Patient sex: F
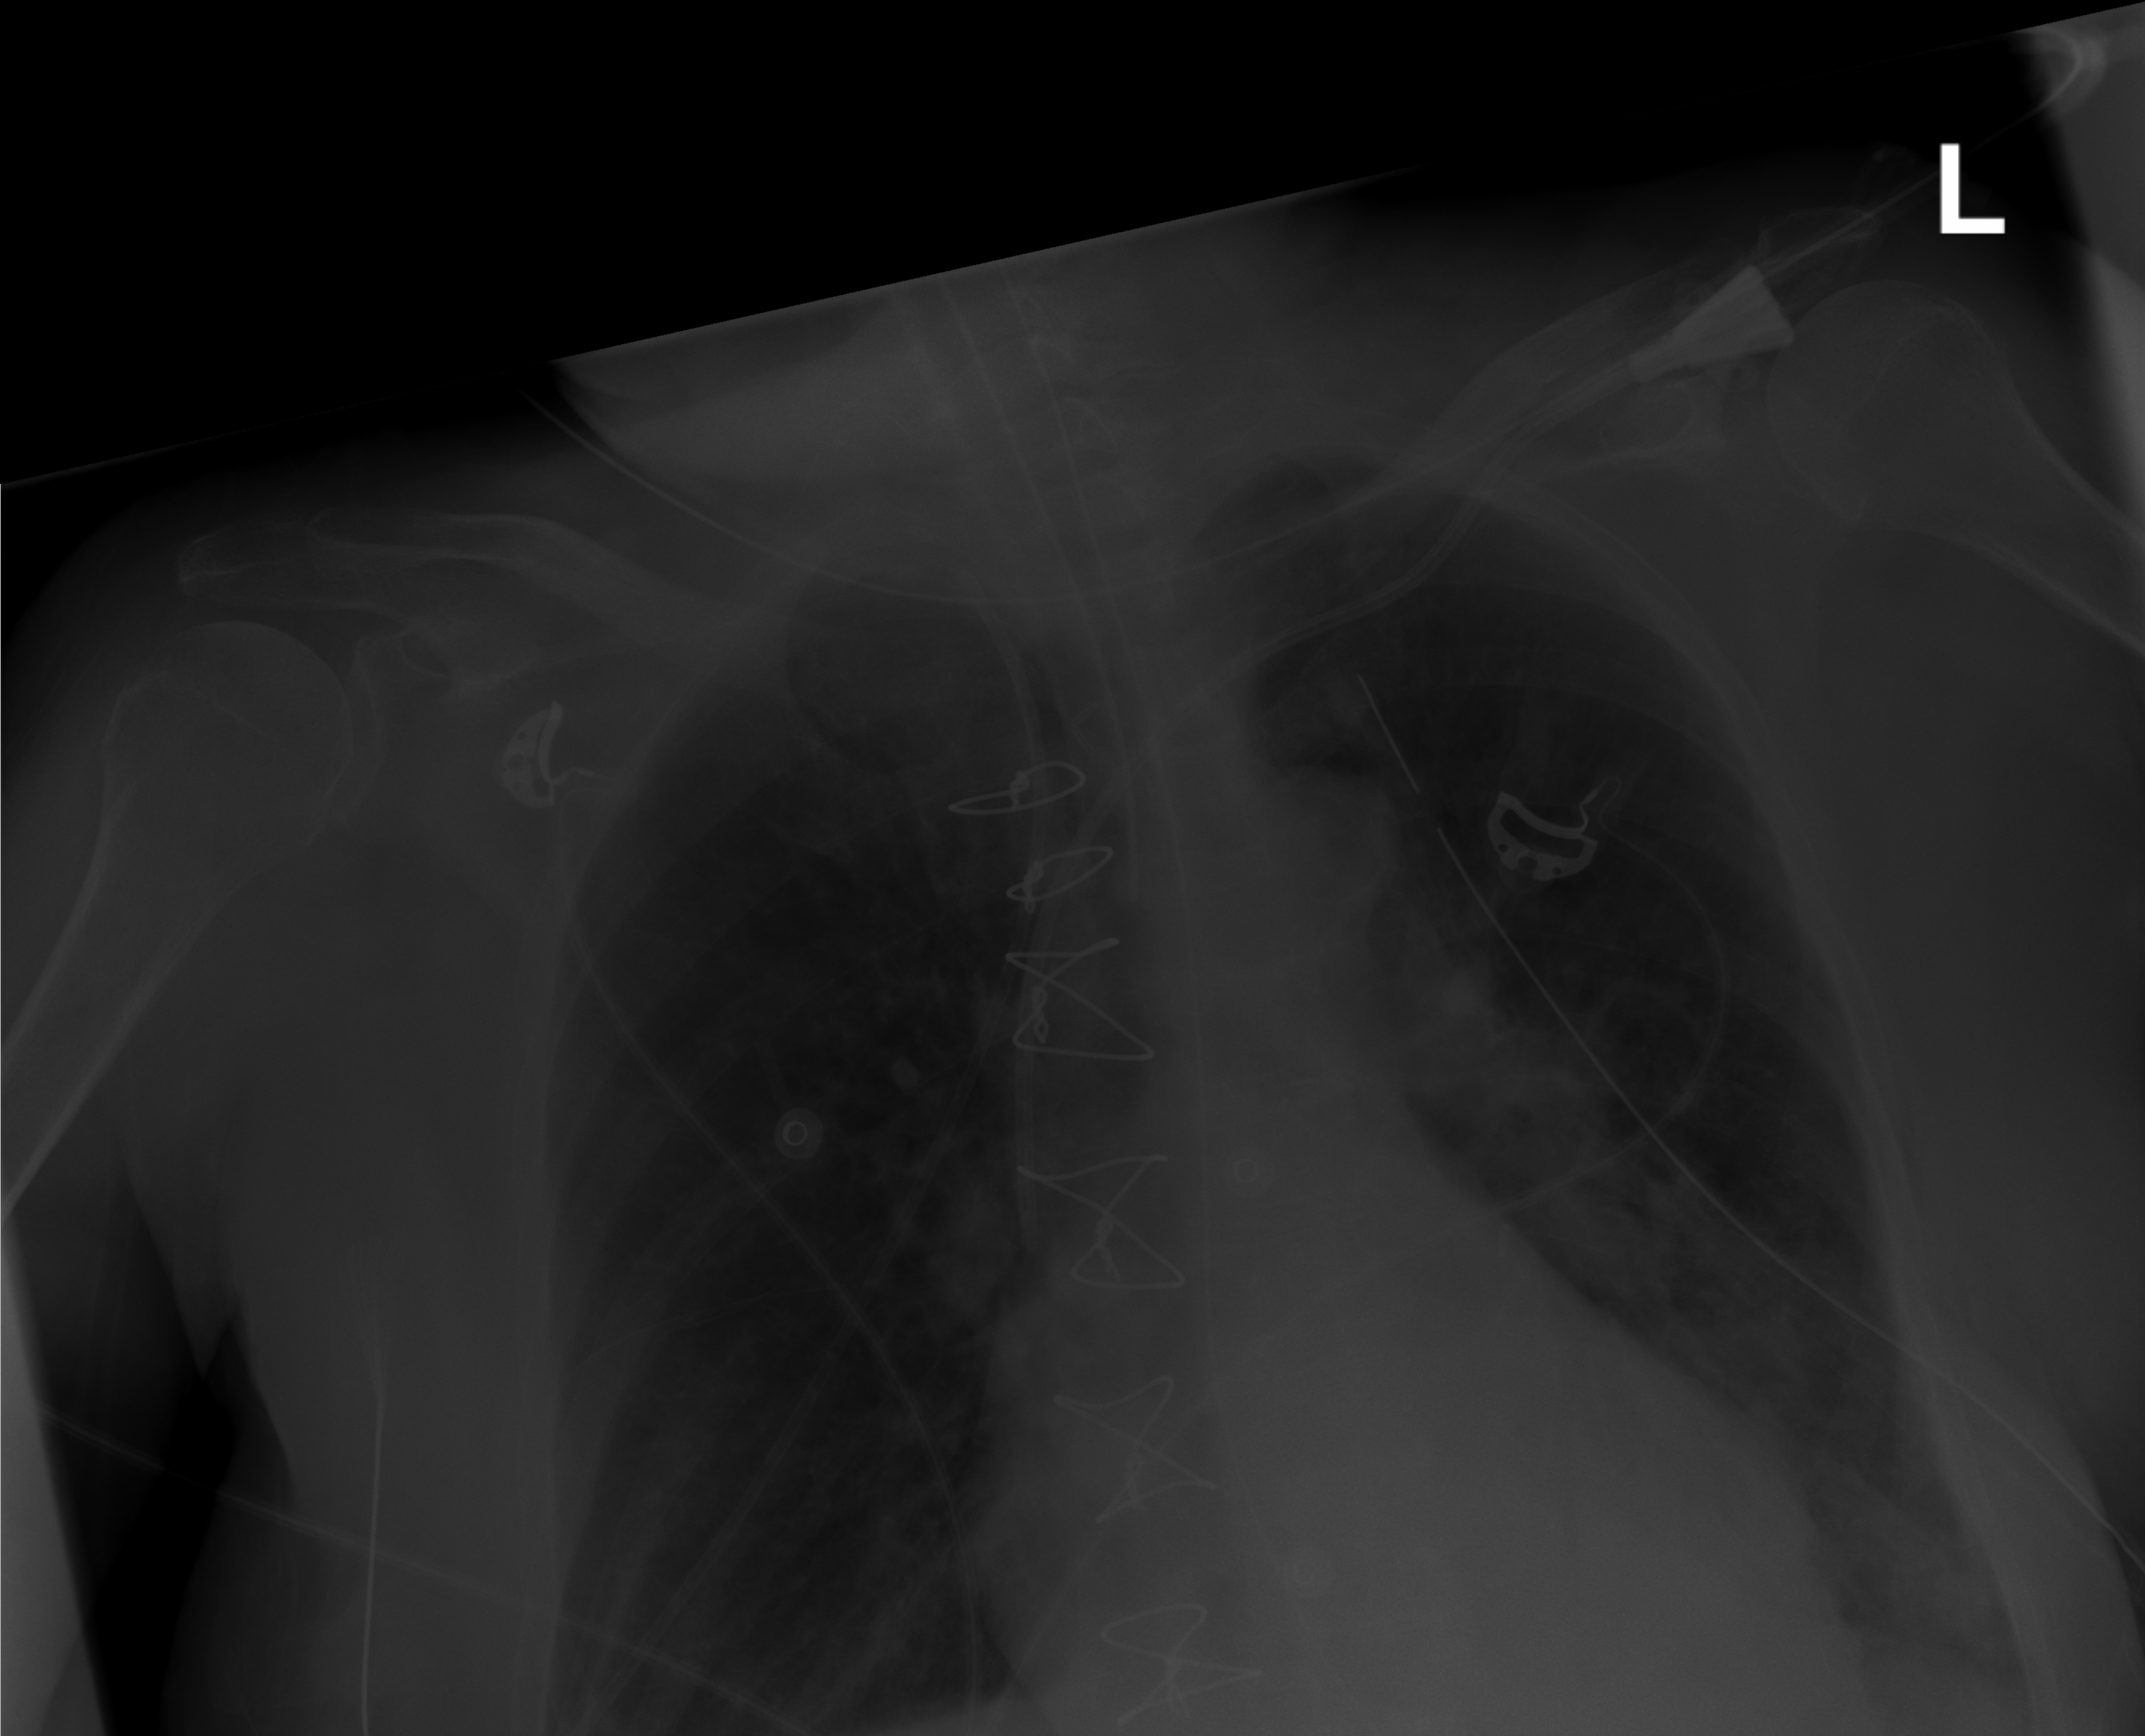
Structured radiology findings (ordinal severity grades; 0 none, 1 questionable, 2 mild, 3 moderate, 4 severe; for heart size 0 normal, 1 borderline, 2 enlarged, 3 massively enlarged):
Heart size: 0
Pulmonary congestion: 2
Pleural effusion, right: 0
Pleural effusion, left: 2
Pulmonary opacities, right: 0
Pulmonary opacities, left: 2
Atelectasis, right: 0
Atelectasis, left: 2